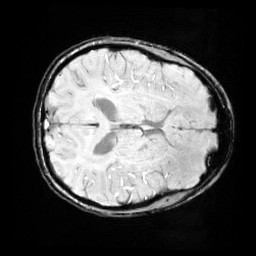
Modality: SWI
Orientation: axial
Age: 10
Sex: female
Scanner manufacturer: siemens
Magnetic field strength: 3 T
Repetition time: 0.027 s
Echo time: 0.02 s